Breast ultrasound image
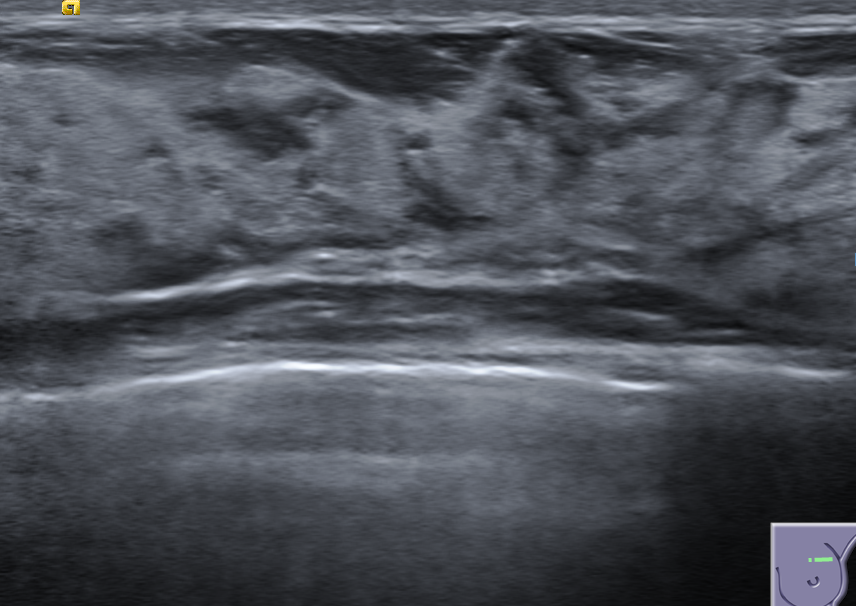
Diagnosis: normal